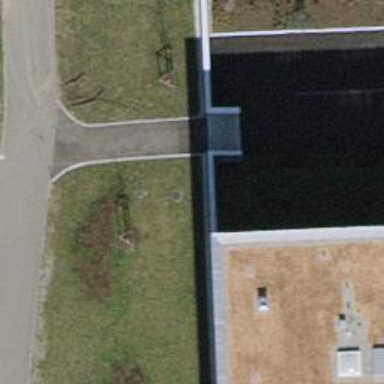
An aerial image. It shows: Asphalt steps along the road.